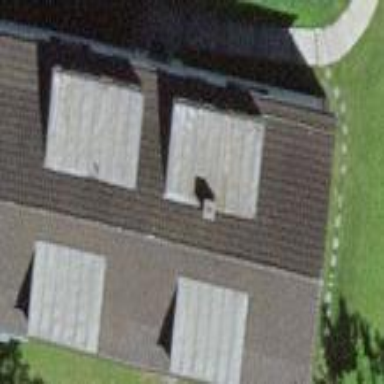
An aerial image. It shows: Semi-detached house.